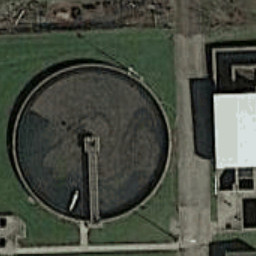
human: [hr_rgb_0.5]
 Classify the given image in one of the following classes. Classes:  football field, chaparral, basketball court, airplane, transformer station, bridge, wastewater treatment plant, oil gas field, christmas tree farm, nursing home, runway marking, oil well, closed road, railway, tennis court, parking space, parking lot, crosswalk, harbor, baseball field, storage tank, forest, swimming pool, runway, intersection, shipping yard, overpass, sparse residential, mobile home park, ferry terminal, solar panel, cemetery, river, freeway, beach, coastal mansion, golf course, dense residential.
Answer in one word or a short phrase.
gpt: wastewater treatment plant